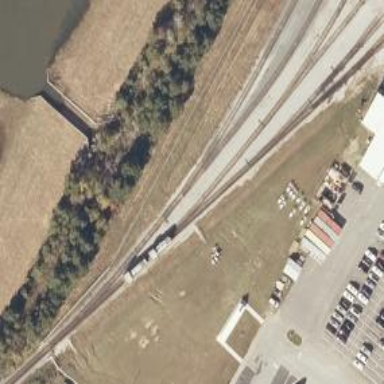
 specifically for automobiles and steel."